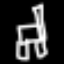
Label: chair